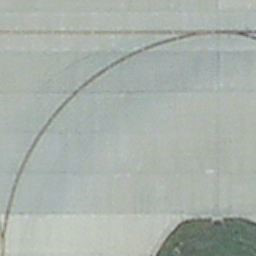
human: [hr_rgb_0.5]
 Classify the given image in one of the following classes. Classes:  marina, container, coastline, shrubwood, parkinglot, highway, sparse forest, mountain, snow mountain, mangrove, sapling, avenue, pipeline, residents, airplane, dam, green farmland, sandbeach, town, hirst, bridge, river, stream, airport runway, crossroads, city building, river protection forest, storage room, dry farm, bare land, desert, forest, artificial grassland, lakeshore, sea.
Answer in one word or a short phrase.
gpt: airport runway